Field crop: tomato
Growth stage: 1
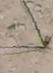
Species: cyperus